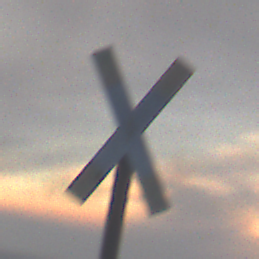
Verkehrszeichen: Andreaskreuz
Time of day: SunriseSunset
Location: Outdoor (Nature)
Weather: PartlyCloudy
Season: NotSpecified
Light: Natural